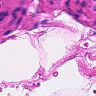
Metastatic tissue present: no